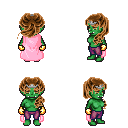
a pixel art fantasy rpg character, female body template, orc, green skin, pink cape, magenta pants, brown princess hairstyle, silver tiara, gold gloves, four views (front, back, left, right), 2x2 character sprite sheet, small pixel art, hard edges, no anti-aliasing